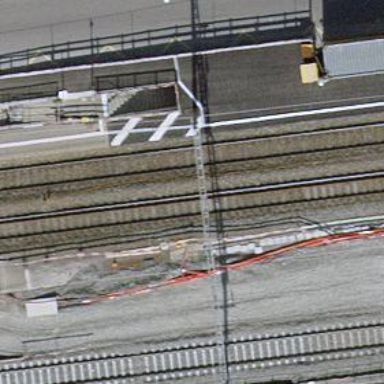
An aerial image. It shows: Railway bridge with electrified tracks and single contact line.